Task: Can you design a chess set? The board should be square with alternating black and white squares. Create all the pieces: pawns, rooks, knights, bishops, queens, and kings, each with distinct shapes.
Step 961:
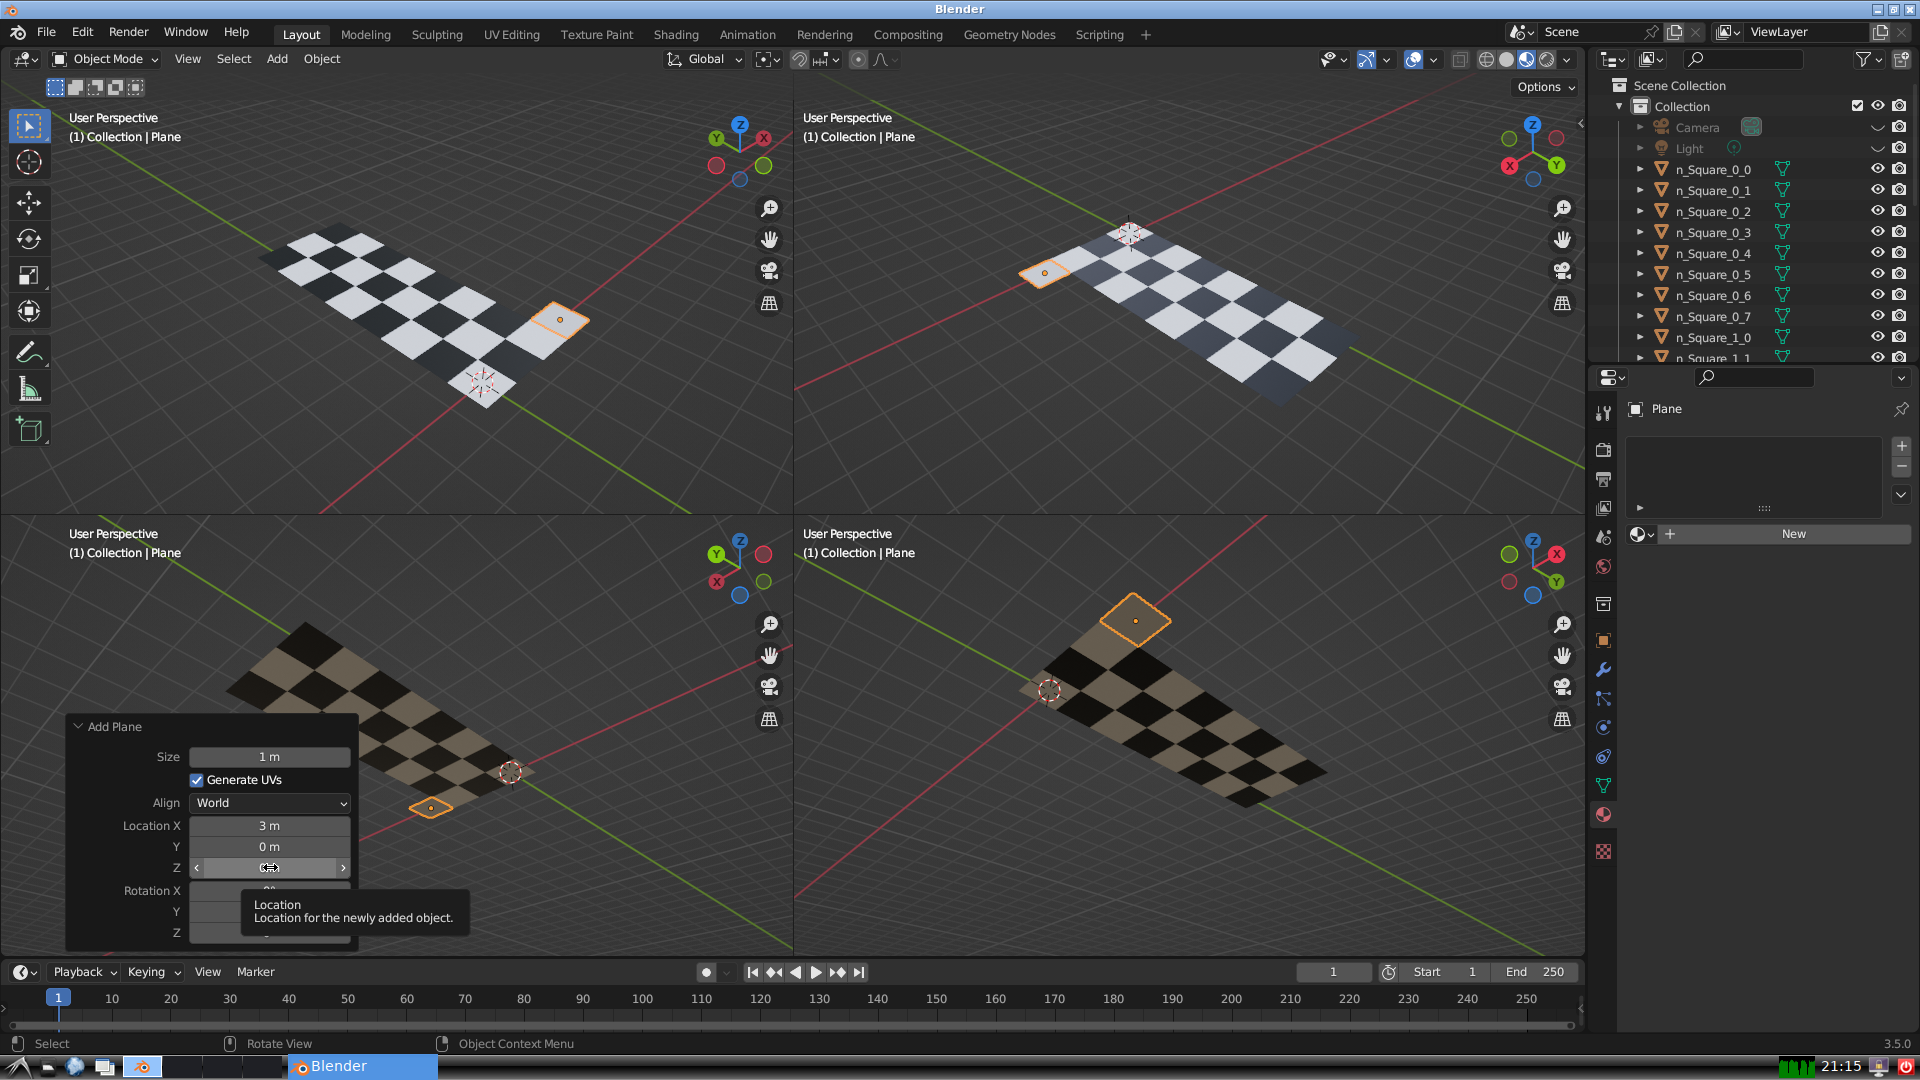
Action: click: no